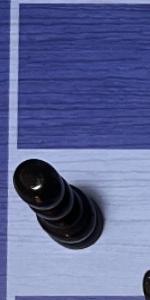
Label: Pawn_Black